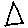
Label: triangle